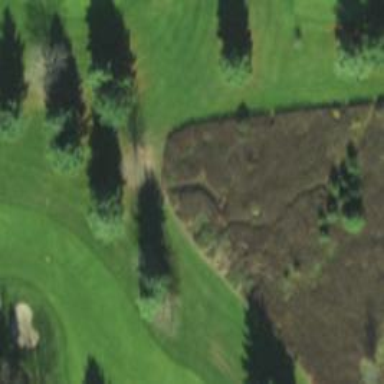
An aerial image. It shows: Golf rough area.